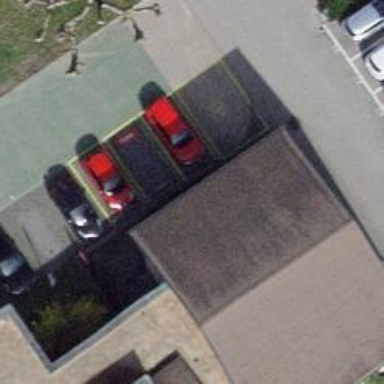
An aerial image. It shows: Car-sharing service available at this location.